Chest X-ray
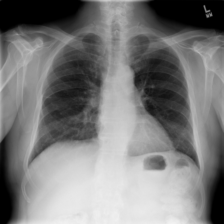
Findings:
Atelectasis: negative
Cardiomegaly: negative
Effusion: negative
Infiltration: negative
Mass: negative
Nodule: negative
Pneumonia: negative
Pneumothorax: negative
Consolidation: negative
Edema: negative
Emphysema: negative
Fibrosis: negative
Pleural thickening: negative
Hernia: negative